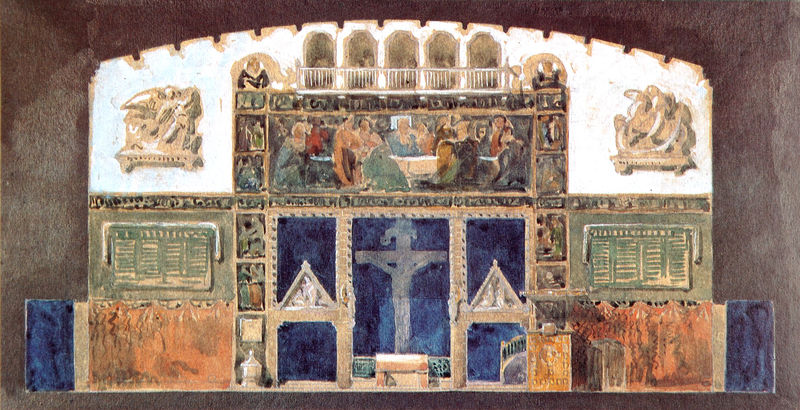
Titel: Garnisonkirche in Ulm (Wettbewerbsentwurf - Querschnitt)
Künstler: Theodor Fischer
Standort: München
Institution: Architektursammlung der Technischen Universität
Schlagwörter: blau, dunkel, gemälde, himmel, weiß, aquarell, dreieck, gelb, grün, komposition, menschen, ocker, braun, fenster, grau, hell, licht, orange, skizze, szene, tisch, tür, zeichnung, haus, rot, beige, wand, architektur, stein, fünf, vorhang, kirche, blatt, fensterläden, reiter, engel, balkon, relief, papier, bogen, fassade, italien, giebel, figuren, rundbogen, treppe, tafel, symmetrie, marron, vert, wandmalerei, aufgang, geländer, tor, galerie, eingang, escalier, laviert, arkade, gefäß, kreuz, religion, torbogen, balustrade, altar, fries, quadrate, skulpturen, maison, christus, grab, jesus, kreuzigung, leiden, rundbögen, rouge, rechteckig, kruzifix, gebote, fresko, abendmahl, jünger, reliefs, christ, dreiecke, petrus, prophet, lasiert, viereck, fresco, lasur, bleu, aufriss, tympanon, nischen, kreut, kriche, leonardo, zonen, teile, architecture, elemente, markus, église, golgotha, triptychon, abnendmahl, aquarellskizze, mal, scharten, peronen, balcon, apostel, anges, triangle, judas, abendmal, manger, letztes abendmahl, matthäus, fenêtres, tritychon, leidensgeschichte, das letzte abendmahl, fresque, croix, gemädle, einzelteile, frise, roux, jesu, devotionalien, ouverture, braunweiß, detail, kristentum, aqualrell, diner, juda, wandstele, tabler, apostle, abendmahr, einzelelemente, sène